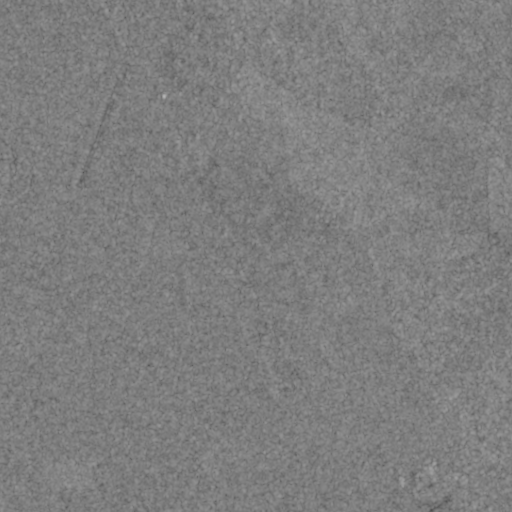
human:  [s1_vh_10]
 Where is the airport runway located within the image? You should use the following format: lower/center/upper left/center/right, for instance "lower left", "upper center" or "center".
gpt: The airport runway is located in the upper left of the image.
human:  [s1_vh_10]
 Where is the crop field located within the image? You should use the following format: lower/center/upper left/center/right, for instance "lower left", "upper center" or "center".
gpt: There is no crop field in the image.

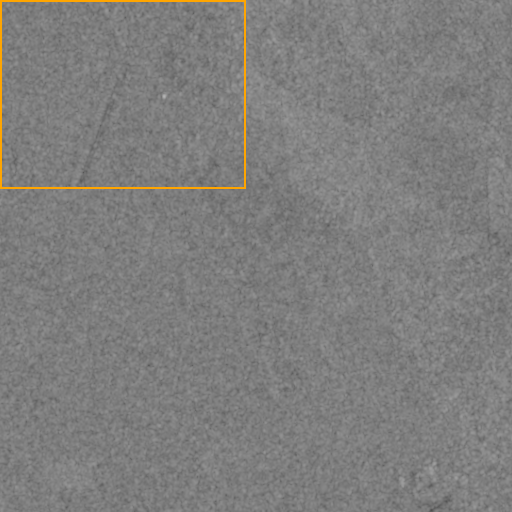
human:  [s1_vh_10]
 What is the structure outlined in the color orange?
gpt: The structure outlined in orange is a crop field.
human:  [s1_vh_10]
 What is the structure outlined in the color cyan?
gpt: There is no cyan outline.